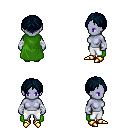
a pixel art fantasy rpg character, female body template, dark elf, purple skin, green cape, white pants, raven parted hairstyle, white cloth bandages, gold boots, four views (front, back, left, right), 2x2 character sprite sheet, small pixel art, hard edges, no anti-aliasing